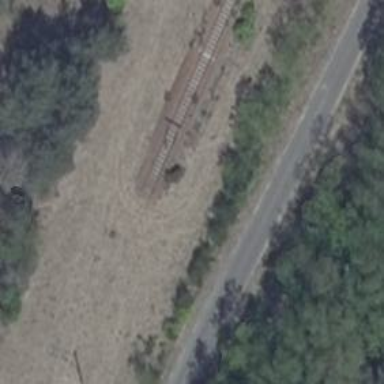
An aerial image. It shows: Abandoned railway.